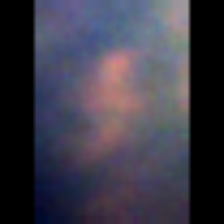
Taxon: Unknown_full_image
Group: Unknown